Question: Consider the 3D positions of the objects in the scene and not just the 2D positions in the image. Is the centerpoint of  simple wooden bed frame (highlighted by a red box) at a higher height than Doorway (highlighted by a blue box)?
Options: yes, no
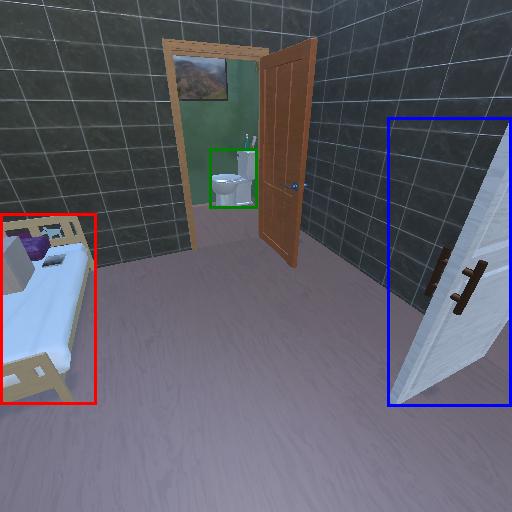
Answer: yes